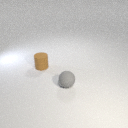
small gray rubber sphere to the right of small brown rubber cylinder